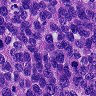
Metastatic tissue present: yes